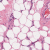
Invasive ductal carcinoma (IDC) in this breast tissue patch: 0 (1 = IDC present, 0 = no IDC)